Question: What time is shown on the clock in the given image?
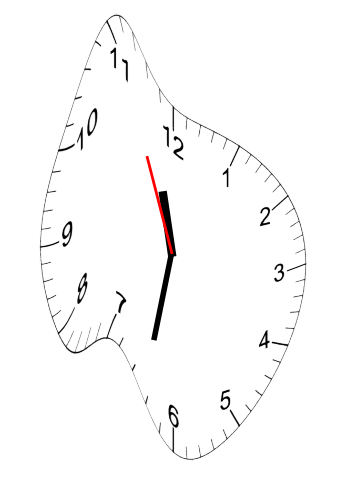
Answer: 11:31:56